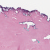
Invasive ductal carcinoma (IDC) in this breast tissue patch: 0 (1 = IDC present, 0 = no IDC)